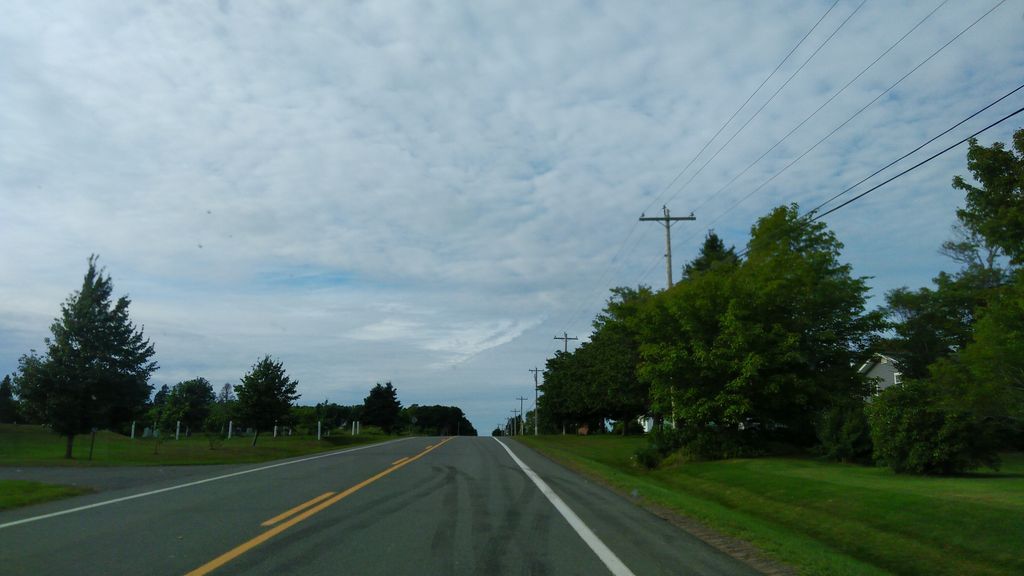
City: charlottetown